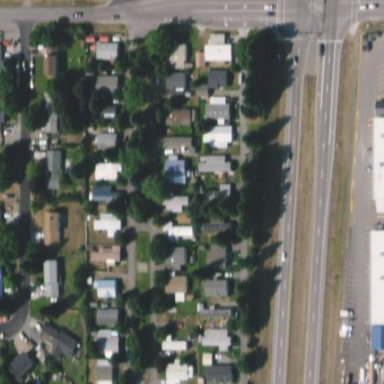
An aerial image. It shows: Residential area designated as trailer park.